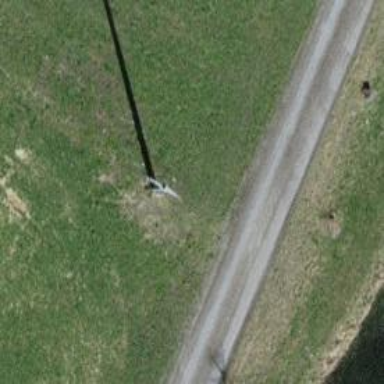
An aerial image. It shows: Power tower.